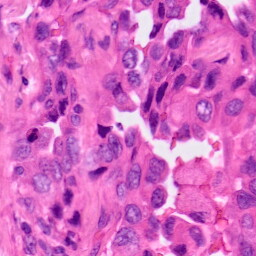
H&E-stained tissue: Lung